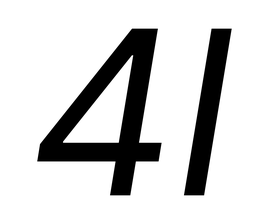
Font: Inter-Italic_Italic